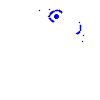
Particle: electron